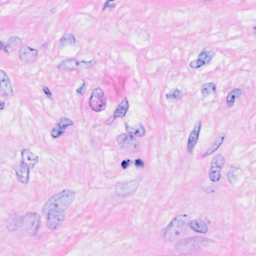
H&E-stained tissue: Breast